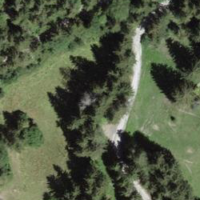
EUNIS habitat code: 44
Species observed at this site:
Neottia nidus-avis